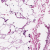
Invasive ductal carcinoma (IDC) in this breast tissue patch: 0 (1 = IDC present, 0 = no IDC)